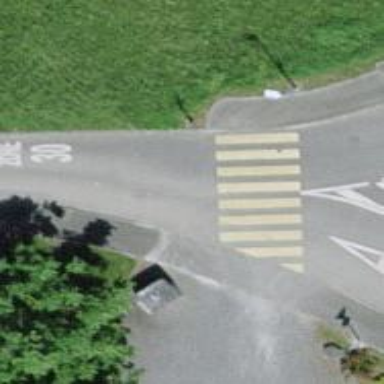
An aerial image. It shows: Zebra crossing on the road.